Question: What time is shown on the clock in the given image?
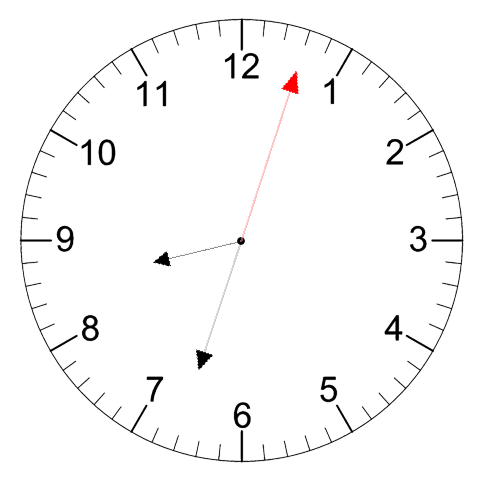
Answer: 08:33:03